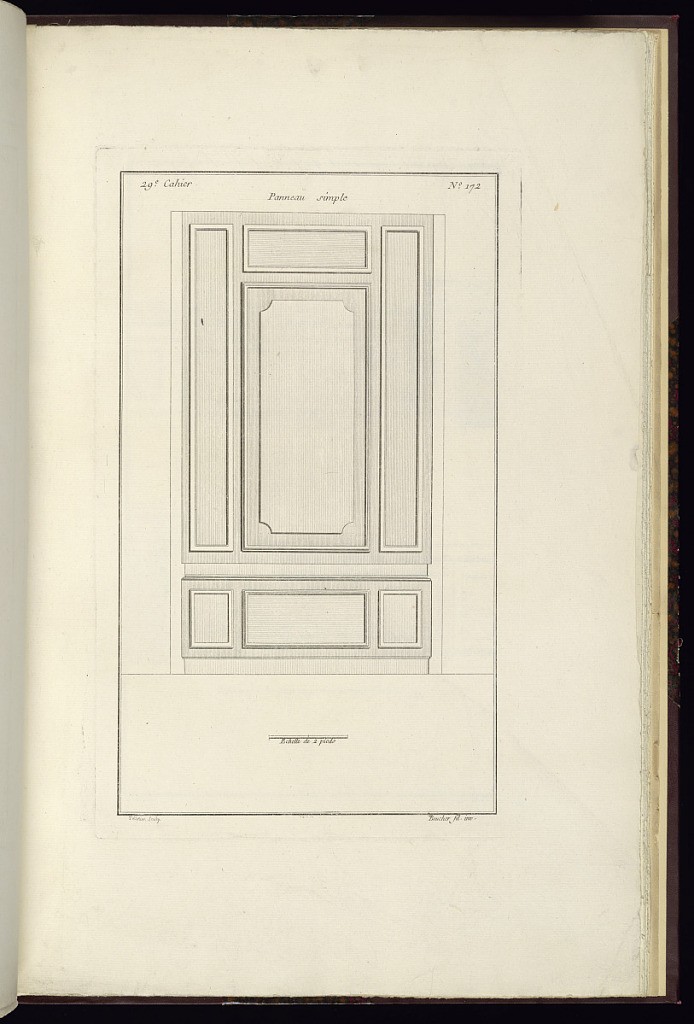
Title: Panneau simple
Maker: Juste-François Boucher, French, 1736 – 1782
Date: ca. 1775
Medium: Engraving on off white laid paper
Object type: Print
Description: Design for simple paneling. The plate is signed.